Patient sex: M
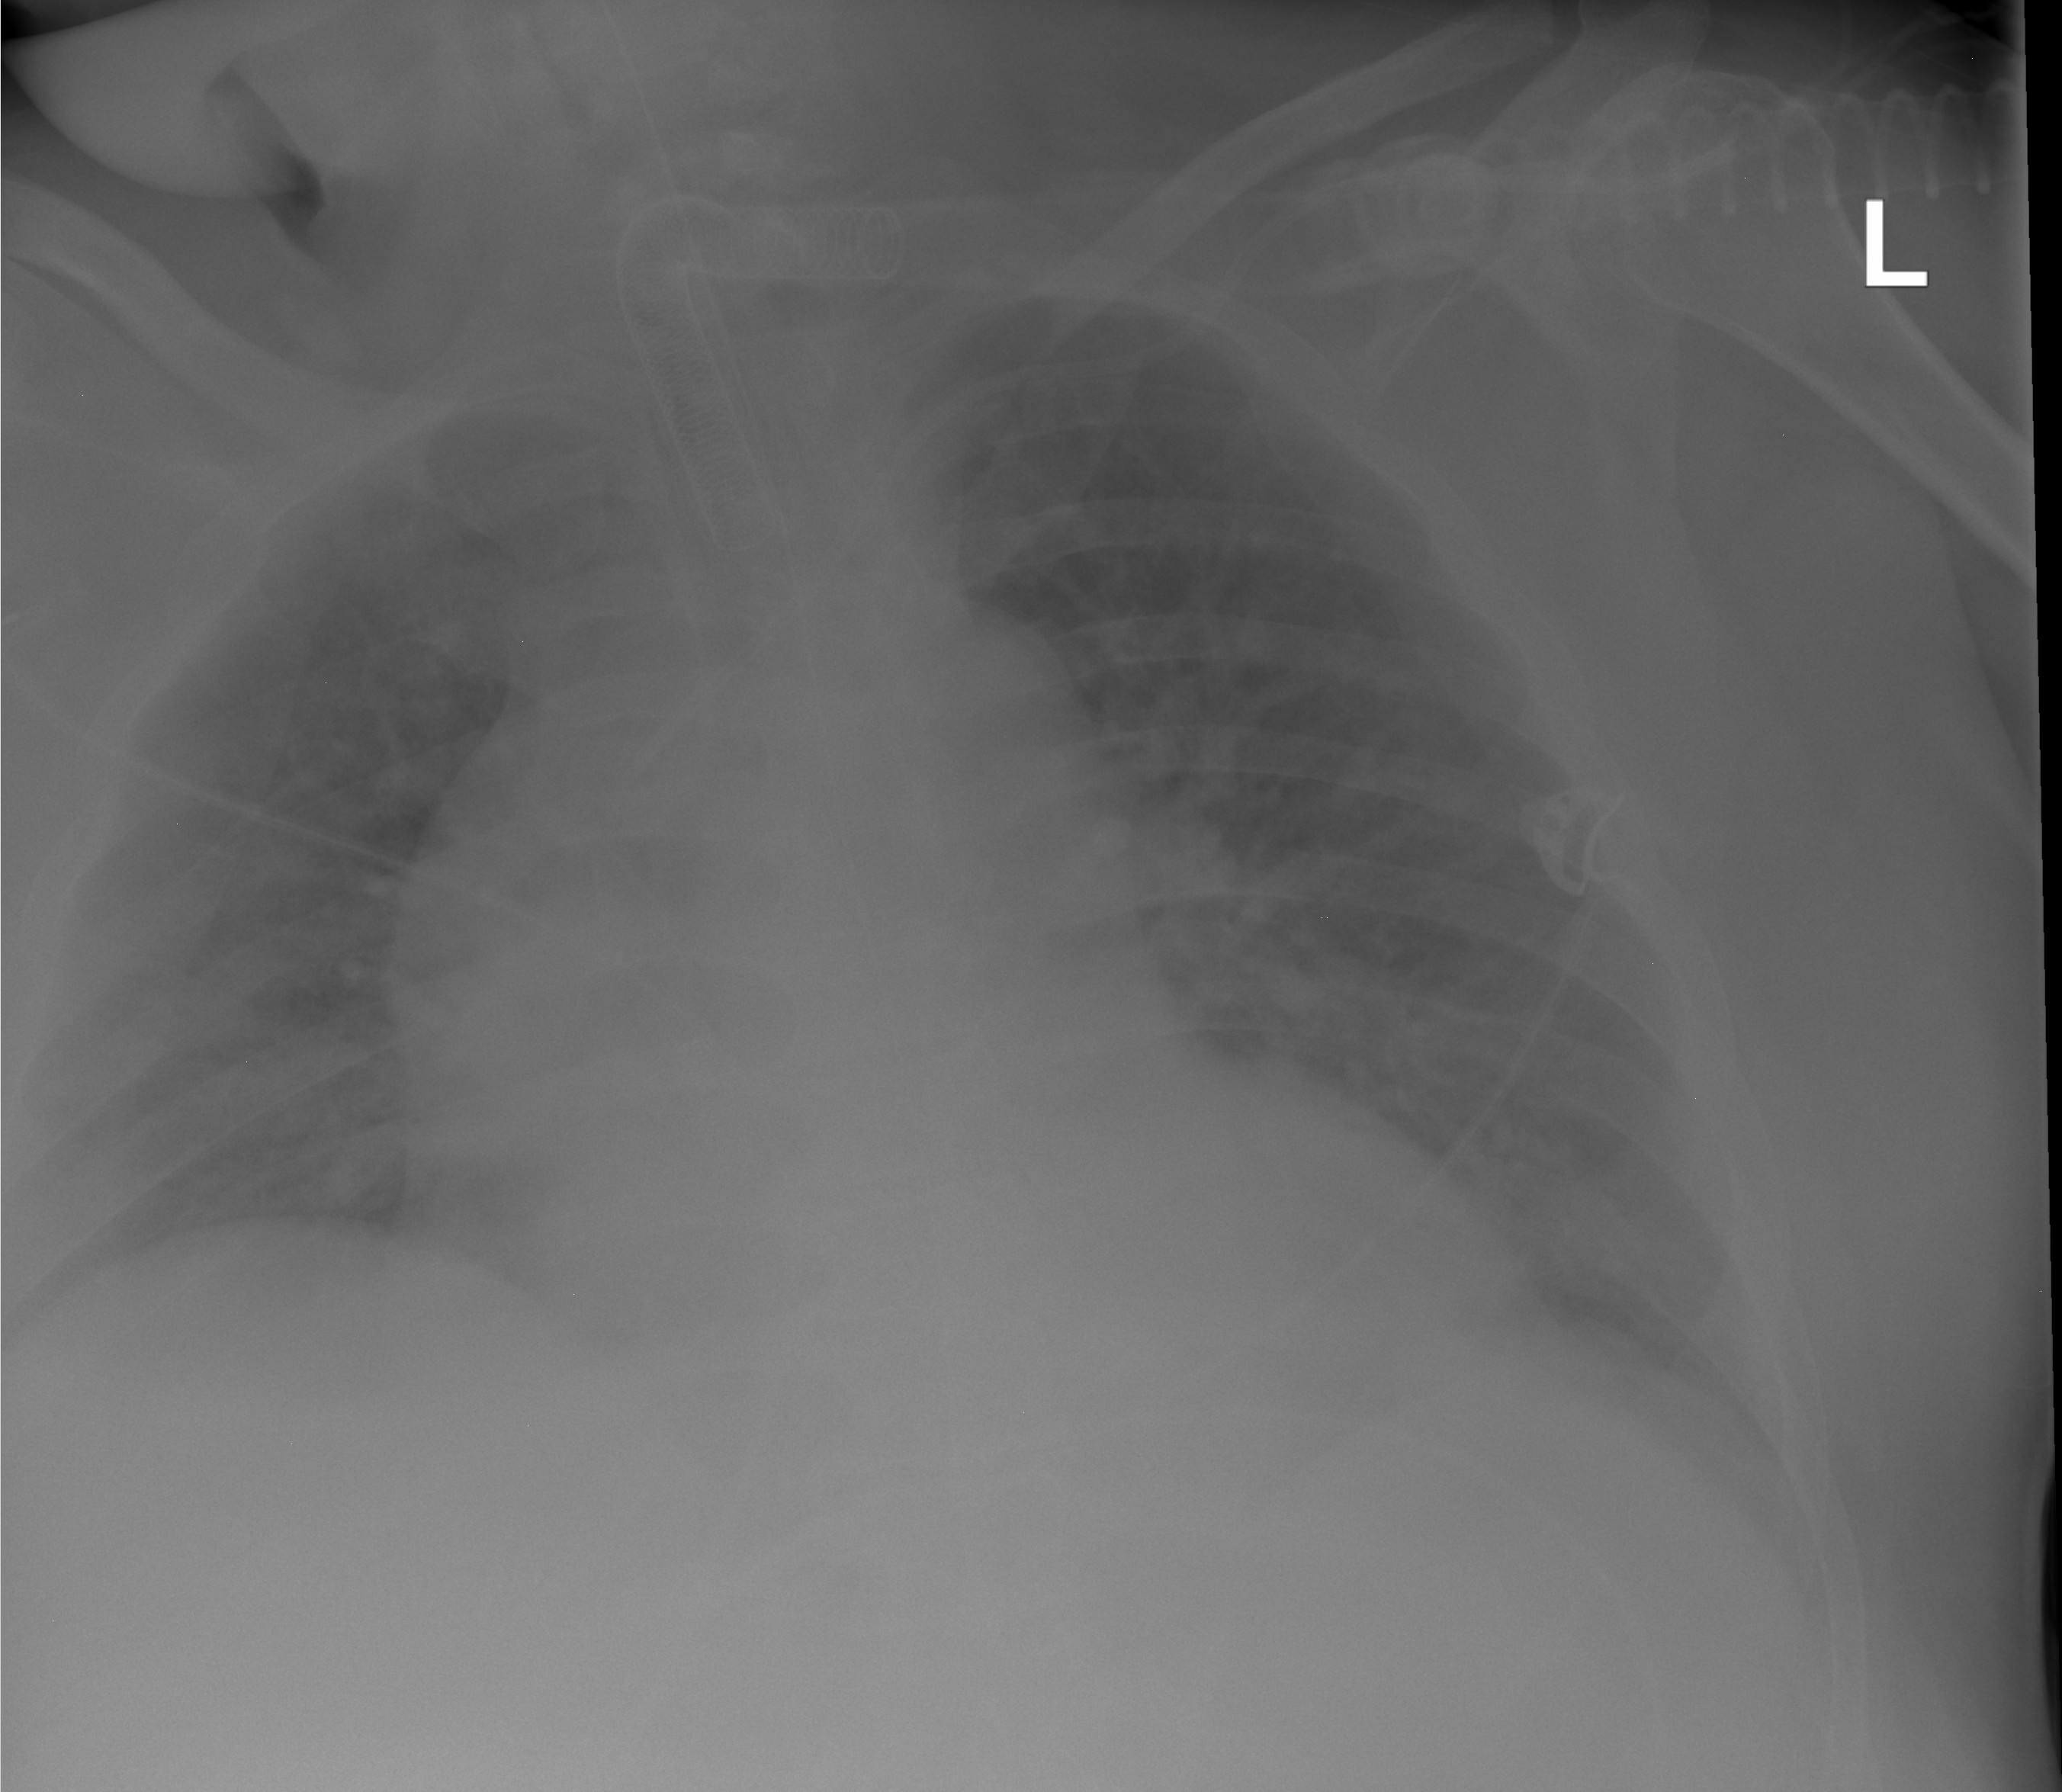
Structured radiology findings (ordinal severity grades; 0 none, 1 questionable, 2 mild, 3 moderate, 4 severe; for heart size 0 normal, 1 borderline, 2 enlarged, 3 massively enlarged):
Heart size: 2
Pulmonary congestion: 2
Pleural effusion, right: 0
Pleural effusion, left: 0
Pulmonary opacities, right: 2
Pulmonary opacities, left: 2
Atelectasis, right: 0
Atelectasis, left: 2